Interaction volume radius: 5 \u00c5
Interaction volume height: 20 \u00c5
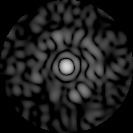
Disorder parameter: 0.8428